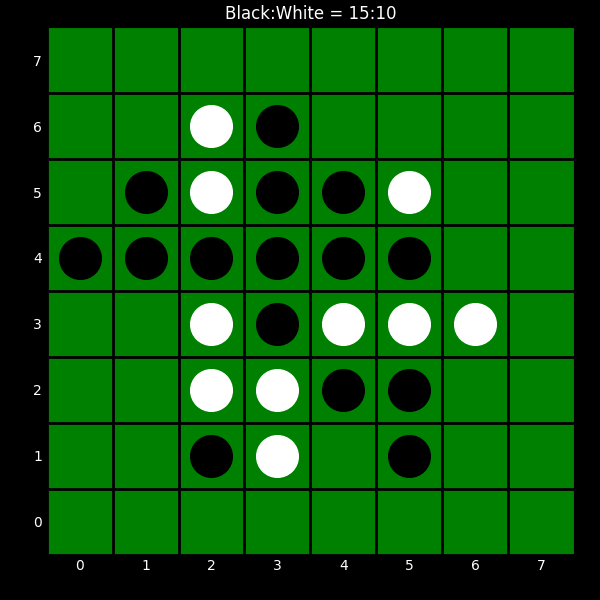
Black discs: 15
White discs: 10